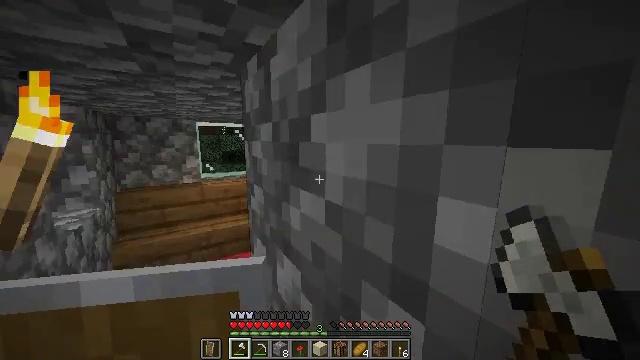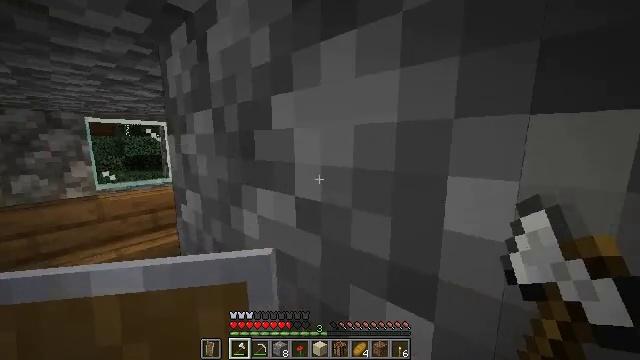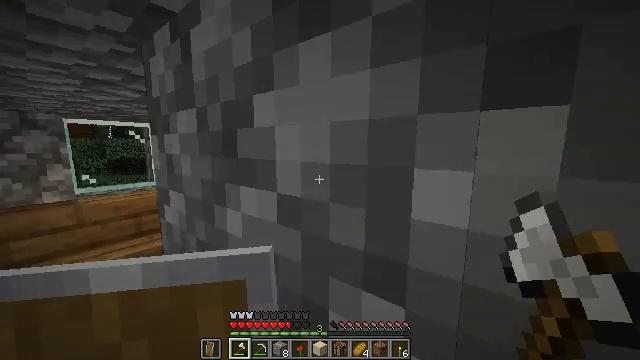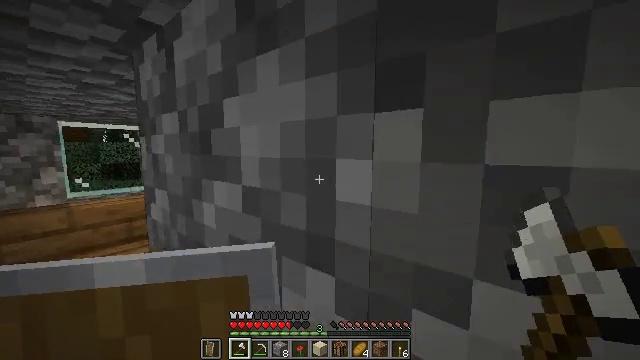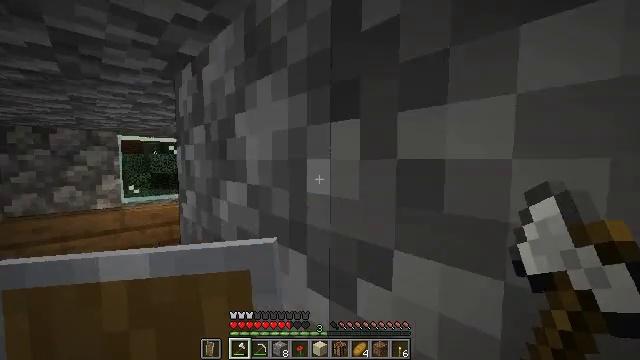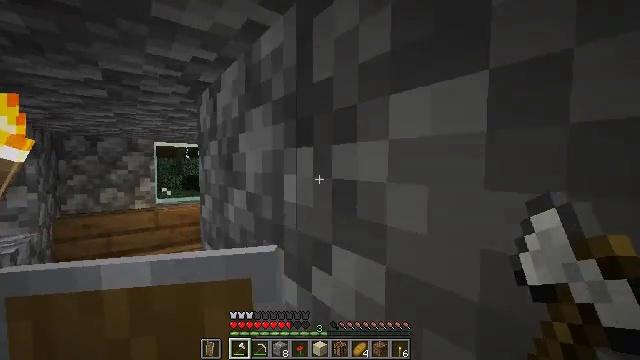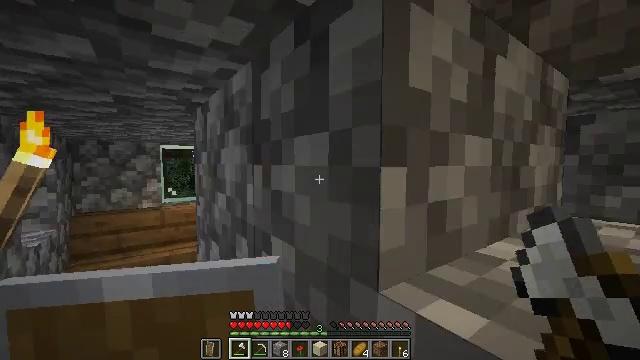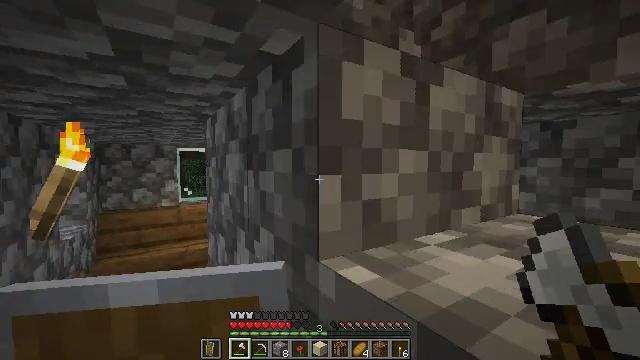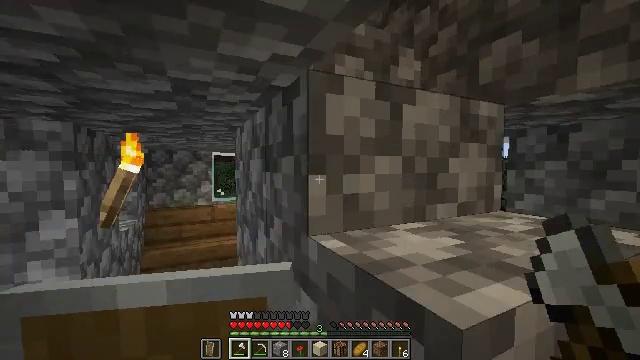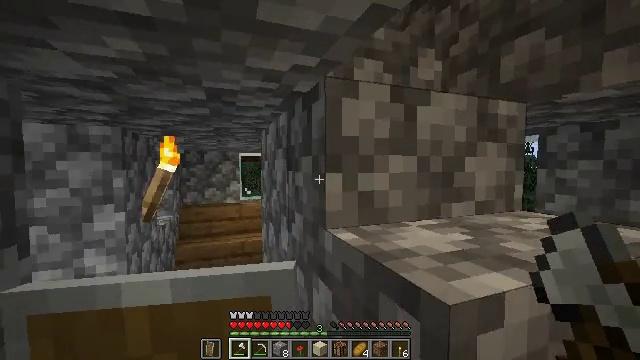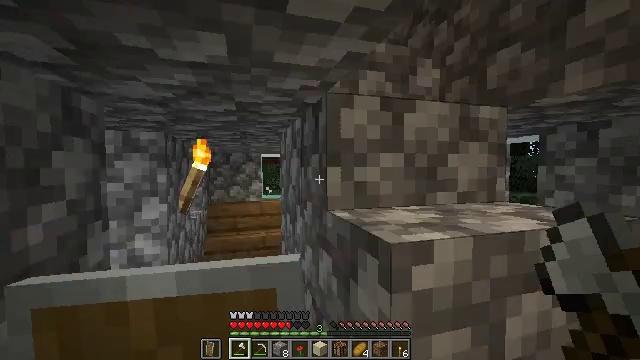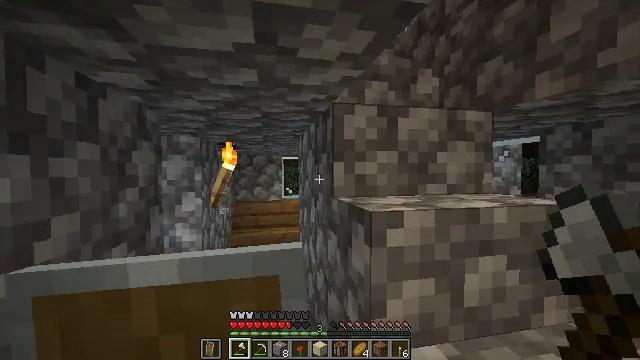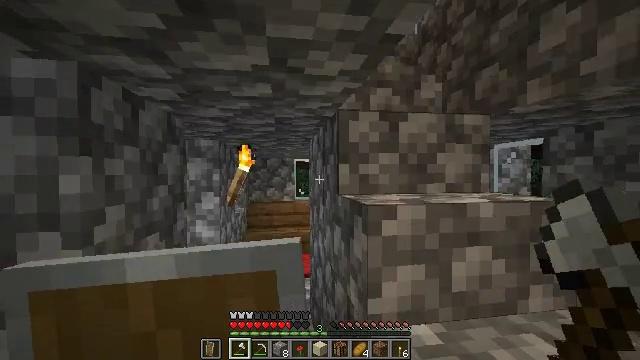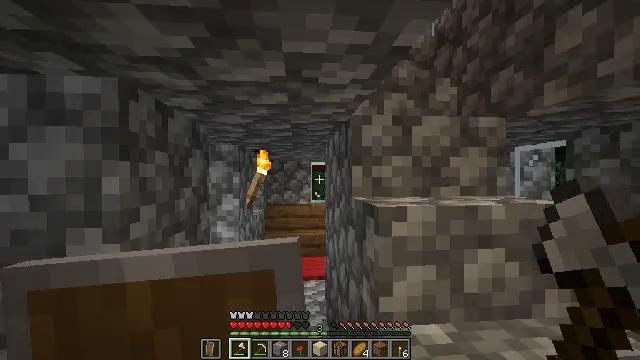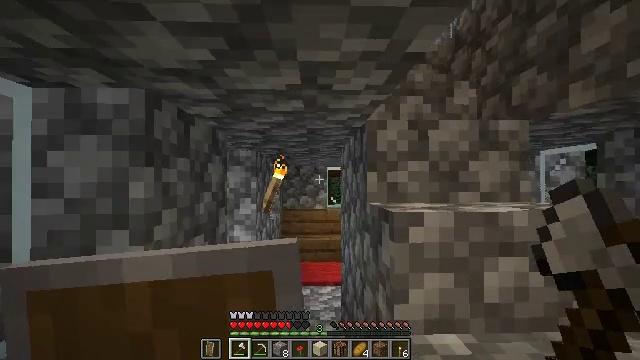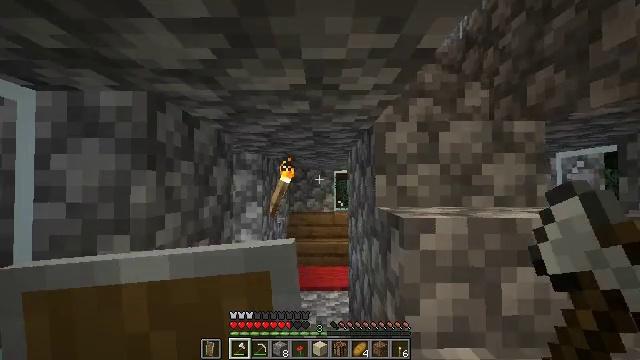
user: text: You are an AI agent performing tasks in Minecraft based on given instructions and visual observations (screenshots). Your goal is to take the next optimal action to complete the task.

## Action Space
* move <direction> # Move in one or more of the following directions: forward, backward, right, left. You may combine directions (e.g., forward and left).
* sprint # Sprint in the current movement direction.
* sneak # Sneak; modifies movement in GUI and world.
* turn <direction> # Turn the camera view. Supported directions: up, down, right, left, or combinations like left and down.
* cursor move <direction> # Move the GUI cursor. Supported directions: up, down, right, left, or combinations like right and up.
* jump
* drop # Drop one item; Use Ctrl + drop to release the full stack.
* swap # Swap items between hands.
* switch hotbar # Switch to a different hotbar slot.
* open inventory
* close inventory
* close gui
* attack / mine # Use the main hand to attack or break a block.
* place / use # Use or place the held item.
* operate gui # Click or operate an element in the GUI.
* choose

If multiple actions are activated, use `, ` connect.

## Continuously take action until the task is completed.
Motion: motion action
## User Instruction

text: Mine the bookshelf to gather resources.
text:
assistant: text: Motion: move right, turn right
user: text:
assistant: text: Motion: move back and move right, turn right
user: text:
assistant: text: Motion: move back and move right, turn left and up
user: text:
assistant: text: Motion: move back and move right, turn left and up
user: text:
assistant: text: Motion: move back and move right, turn left
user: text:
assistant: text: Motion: move back and move right, turn left
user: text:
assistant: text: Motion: move back and move right, turn left
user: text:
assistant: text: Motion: move back and move right, turn left
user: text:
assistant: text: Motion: move back and move right, turn left
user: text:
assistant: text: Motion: move back and move right, turn left
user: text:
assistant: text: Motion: move back and move right, turn left
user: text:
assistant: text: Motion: move right, turn left
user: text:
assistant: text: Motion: move right, turn left
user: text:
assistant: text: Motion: move forward and move right, turn left and up
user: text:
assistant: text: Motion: move forward and move right, turn left
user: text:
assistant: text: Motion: move forward and move right, turn left and up
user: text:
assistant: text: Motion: move forward, sprint, turn left
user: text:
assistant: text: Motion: move forward, sprint
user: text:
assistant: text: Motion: move forward, sprint
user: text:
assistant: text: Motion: move forward, sprint
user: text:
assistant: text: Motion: move forward and move right
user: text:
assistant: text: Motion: move forward and move right
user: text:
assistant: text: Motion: move right
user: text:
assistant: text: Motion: move back and move right
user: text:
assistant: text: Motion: move back and move right, turn right
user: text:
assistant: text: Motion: move back
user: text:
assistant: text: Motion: move back
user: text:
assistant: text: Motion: move back, turn right
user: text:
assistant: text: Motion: move back, turn right
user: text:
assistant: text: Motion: move back